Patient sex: F
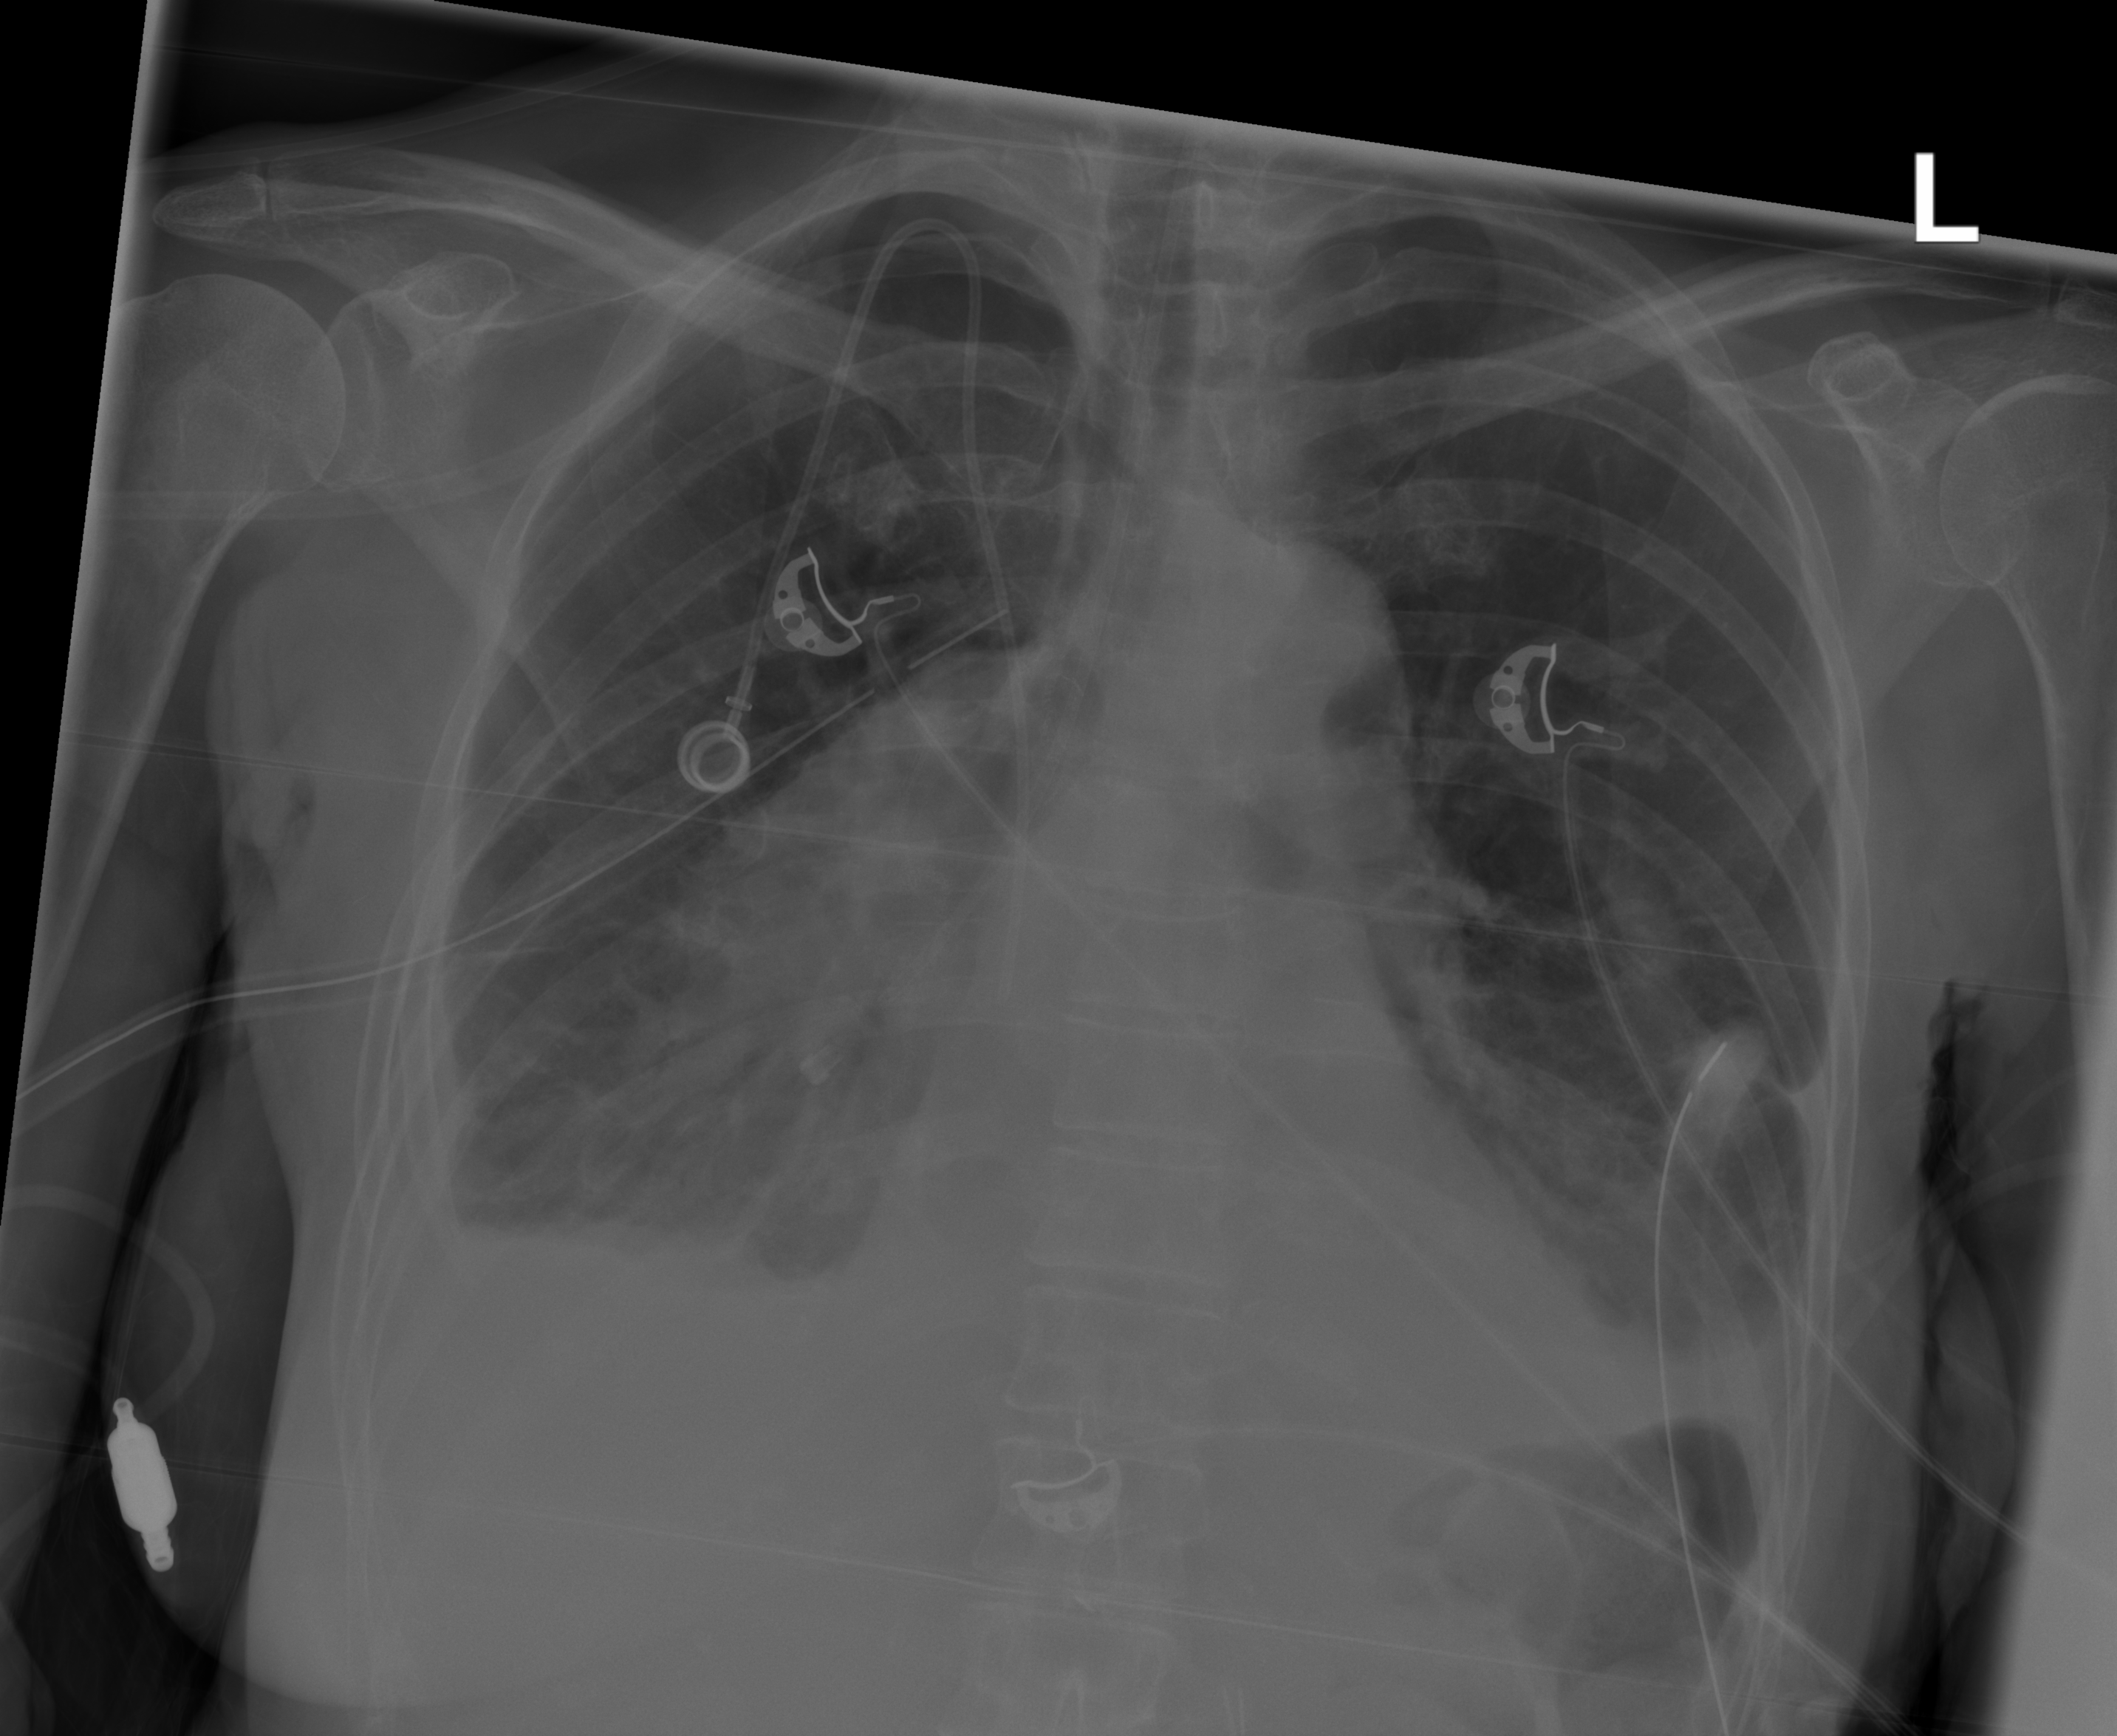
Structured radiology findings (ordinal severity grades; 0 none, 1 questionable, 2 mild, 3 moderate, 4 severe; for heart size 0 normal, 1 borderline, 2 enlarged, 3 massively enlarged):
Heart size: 1
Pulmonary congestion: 0
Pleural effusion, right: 2
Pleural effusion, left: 2
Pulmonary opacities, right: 0
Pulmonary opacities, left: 0
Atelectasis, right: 2
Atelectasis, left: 2